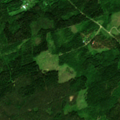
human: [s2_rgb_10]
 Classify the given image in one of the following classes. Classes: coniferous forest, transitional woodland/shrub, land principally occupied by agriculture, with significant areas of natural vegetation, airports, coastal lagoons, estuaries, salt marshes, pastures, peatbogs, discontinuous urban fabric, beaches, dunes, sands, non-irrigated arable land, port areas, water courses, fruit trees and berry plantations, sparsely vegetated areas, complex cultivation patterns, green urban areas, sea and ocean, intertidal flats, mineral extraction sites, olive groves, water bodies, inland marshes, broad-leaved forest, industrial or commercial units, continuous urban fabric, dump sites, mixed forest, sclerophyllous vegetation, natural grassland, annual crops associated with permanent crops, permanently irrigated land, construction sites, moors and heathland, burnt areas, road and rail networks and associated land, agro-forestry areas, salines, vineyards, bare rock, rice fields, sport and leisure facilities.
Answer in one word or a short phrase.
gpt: coniferous forest, mixed forest, transitional woodland/shrub